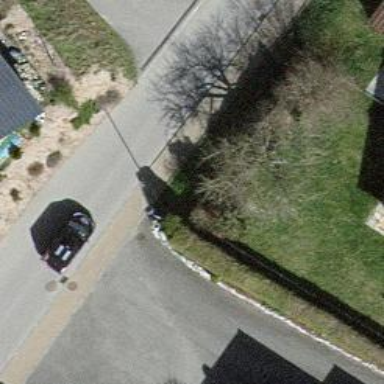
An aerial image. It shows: Hedge acting as barrier.